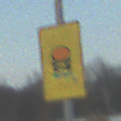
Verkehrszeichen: FahrzeugeMitWassergefaehrdenderLadungOhnePfeilsymbol
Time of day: SunriseSunset
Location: Outdoor (Nature)
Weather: PartlyCloudy
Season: NotSpecified
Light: Natural